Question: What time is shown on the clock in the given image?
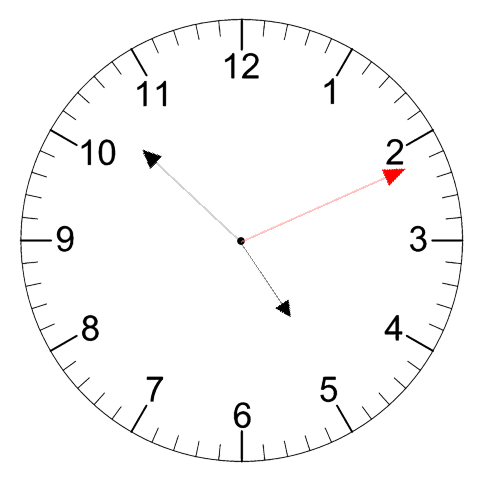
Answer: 04:52:11